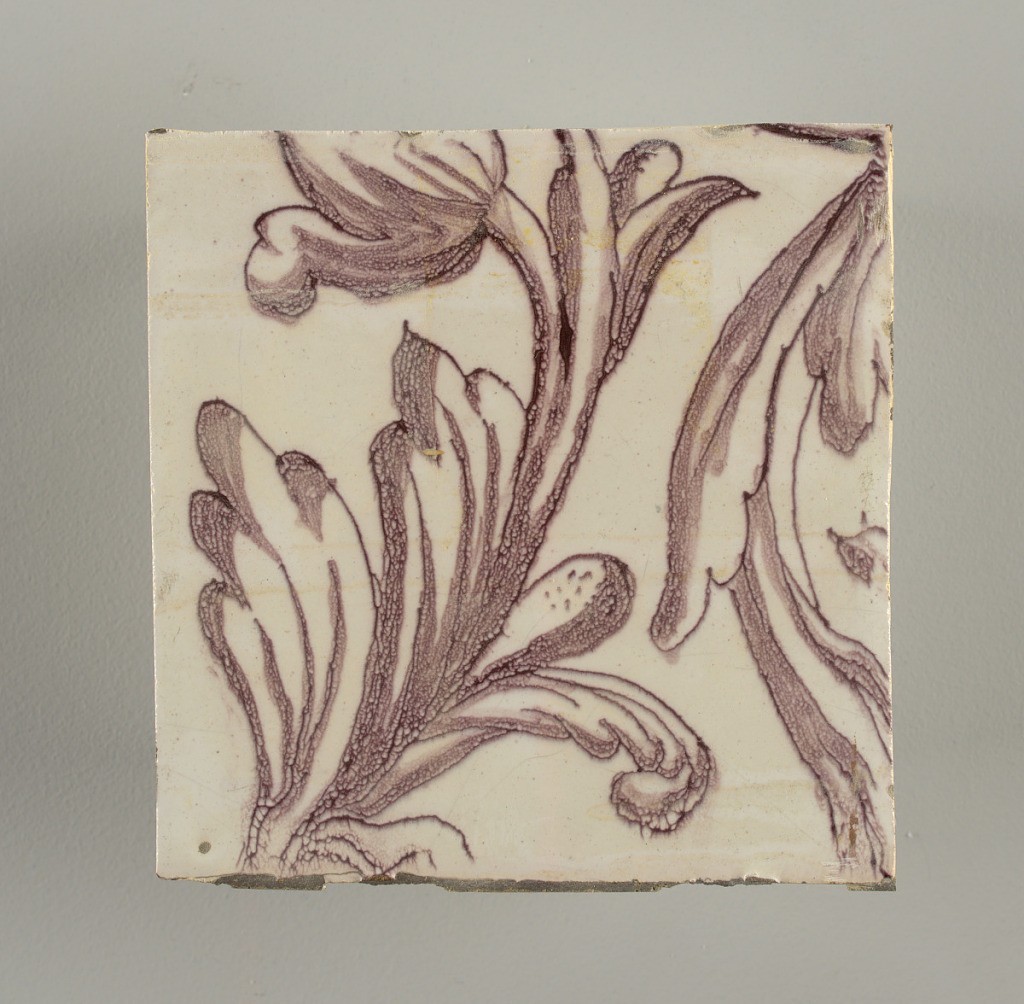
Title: Tile wall facing
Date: ca. 1725
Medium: Tin-glazed earthenware, underglaze
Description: Horizontal rectangle.  Thirty tiles wide and twenty-three tiles high with opening for fireplace eleven tiles wide and ten high.  Foliage arabesques disposed about three vertical axes from which are emphazised by urns at center and right, and at left by the figure of a standing woman carrying an infant on her arm and accompanied by two children.